Question: I've been trying all say to get syntax and autocomplete working in WebStorm. I've installed WebStorm 7 EAP. Right now, I'm trying to get this simple script to highlight properly:

How do I get WebStorm to accept 'app.listen(3000)'?
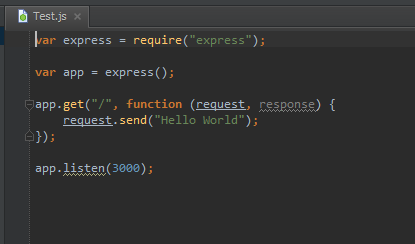
Answer: I think the best solution which became available in one of the recent EAPs is to download library via . Select there and add . TypeScript library file will improve completion and highlighting in pure JavaScript project. Also please see <URL>.